Question: I need to create a new ROLE as ROLE_ERECTA_TASK_ADMIN but I don't know how, where I must to declare to se it in a Sonata admin interface?
I use Sonata Bundle to manage my User Group Role, now I have only some ROLES but I want to create some other form my Bundles.
My security.yml
'''
role_hierarchy:
ROLE_ADMIN: [ROLE_USER, ROLE_SONATA_ADMIN]
ROLE_SUPER_ADMIN: [ROLE_ADMIN, ROLE_ALLOWED_TO_SWITCH]
# PROTEZIONE MODULO TASK
ROLE_ERECTA_TASK_ADMIN: [ROLE_ERECTA_TASK_USER]
ROLE_ERECTA_TASK_SA: [ROLE_ERECTA_TASK_ADMIN, ROLE_ALLOWED_TO_SWITCH]
SONATA:
- ROLE_SONATA_PAGE_ADMIN_PAGE_EDIT # if you are using acl then this line must be commented
'''
Sonata Admin User manager:

Thanks in advance.
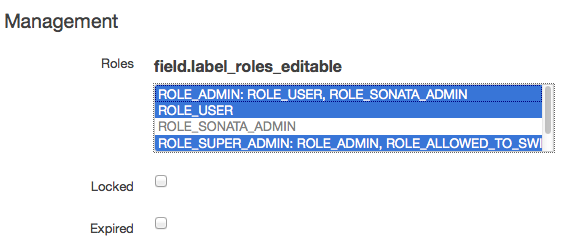
Answer: There is another quick workaround to add roles. Just edit 'security.yml' and add roles to ROLE_SUPER_ADMIN.
'''
role_hierarchy:
...
ROLE_SUPER_ADMIN: [ROLE_ADMIN, ROLE_ALLOWED_TO_SWITCH, ROLE_FOO, ROLE_BAR, ...]
'''